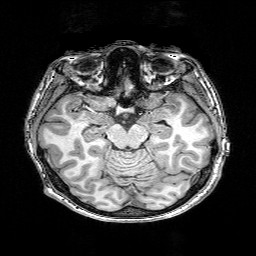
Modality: T1w
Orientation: coronal
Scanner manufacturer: siemens
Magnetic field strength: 3 T
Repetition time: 0.02 s
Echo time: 0.005 s